Question: Bellow is my cron command.I want to add the sleep command there.
This is what i tried so far.is that CORRECT ?
'''
* * * * * root sleep 5 && /home/samitha/bash.sh >> /home/samitha/log/cron.log 2>&1
'''

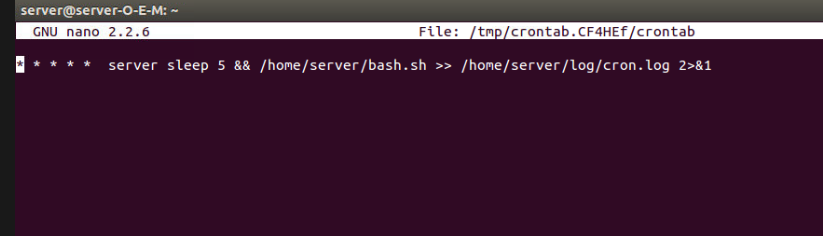
Answer: That is absolutely correct. You can also use ';' instead of '&&', but in this case it doesn't matter because 'sleep' returns 0 always.
This format here is for '/etc/crontab'.
If you use users' crontabs (edit them using crontab -e, as on the screenshot),
you must omit username from the line:
'''
* * * * * sleep 5 && /home/samitha/bash.sh >> /home/samitha/log/cron.log 2>&1
'''